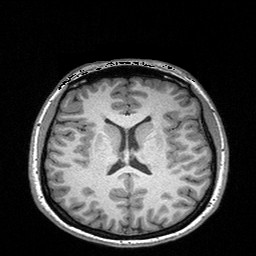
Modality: T1w
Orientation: coronal
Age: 24
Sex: female